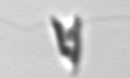
Label: Chrysochromulina_lanceolata